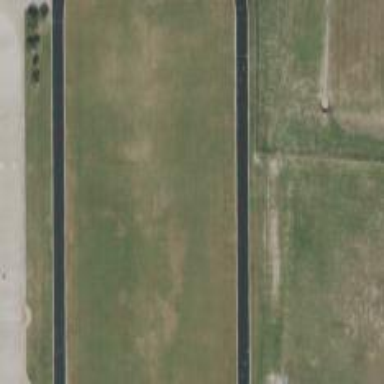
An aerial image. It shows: Grass pitch used for American football with track nearby.